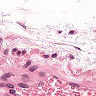
Metastatic tissue present: no